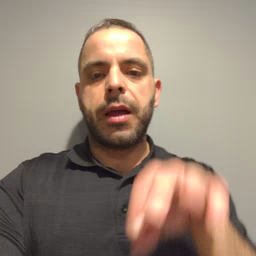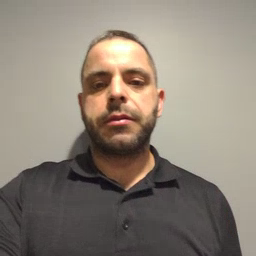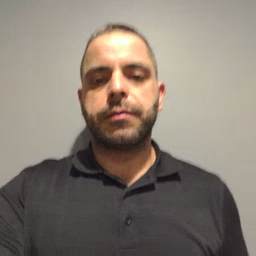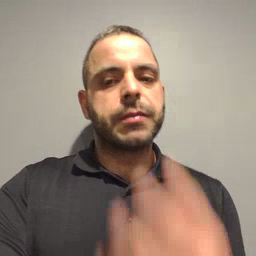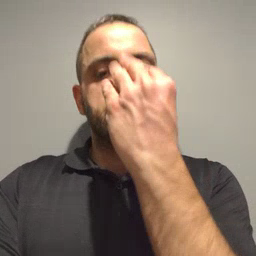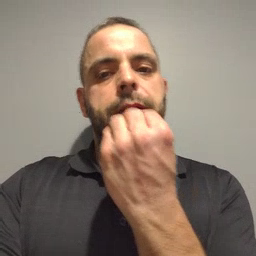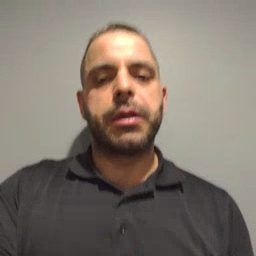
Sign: sleep